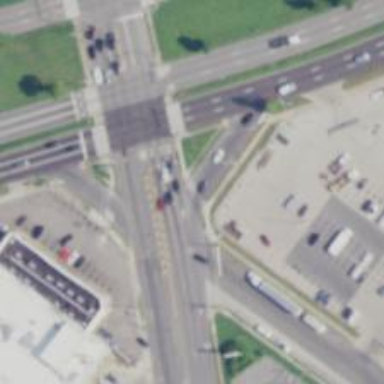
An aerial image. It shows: Uncontrolled and marked road crossing.